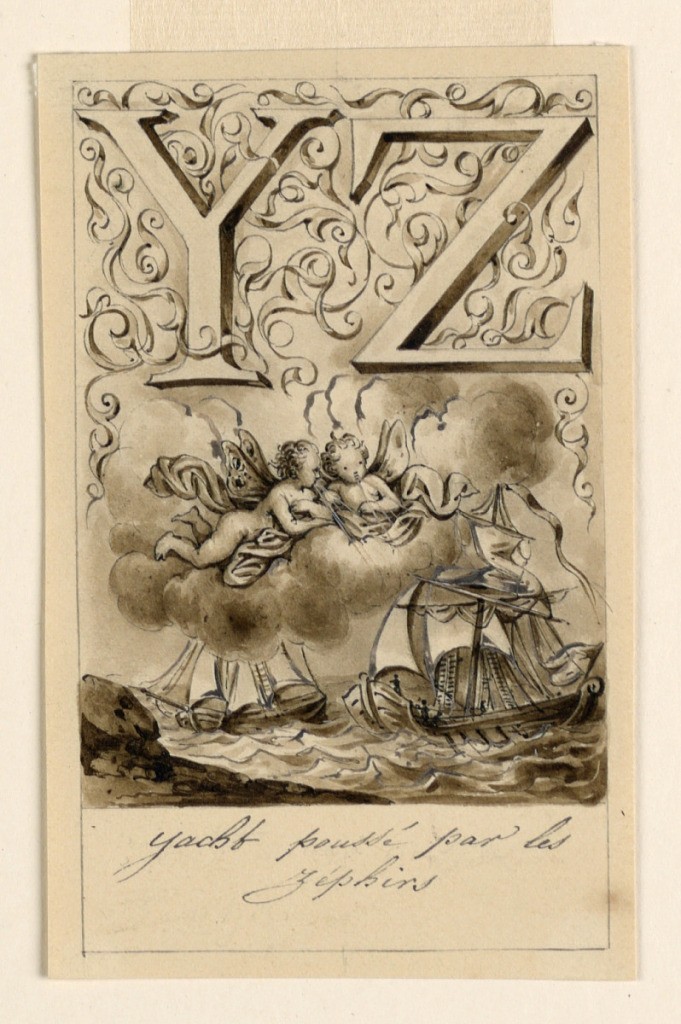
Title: Design for the letters Y and Z of a primer: Yacht/ Zéphir (Yachts driven by Zephyrs)
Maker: Victor Vincent Adam, French, 1801 – 1866
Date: ca. 1830
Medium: Graphite, pen and bistre ink, brush and ink wash, with white heightening on cream paper.
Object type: Drawing
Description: Letters above, flanked by intertwining rinceaux. Two sailing ships blown by wind.